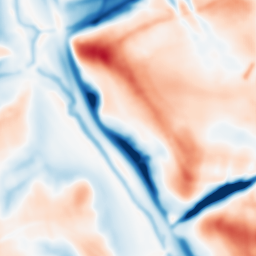
Category: multiscale
Decomposition family: dog_multiscale
Decomposition parameters: sigma_ratio: 2
n_scales: 3
base_sigma: 2
Upsampling method: fft_zeropad
Upsampling parameters: scale: 2
Upsampling scale: 2